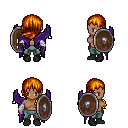
a pixel art fantasy rpg character, female body template, human, dark skin, purple wings, teal pants, dark blonde left-swept hairstyle, white cloth bandages, black shoes, shield, four views (front, back, left, right), 2x2 character sprite sheet, small pixel art, hard edges, no anti-aliasing